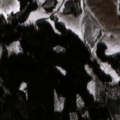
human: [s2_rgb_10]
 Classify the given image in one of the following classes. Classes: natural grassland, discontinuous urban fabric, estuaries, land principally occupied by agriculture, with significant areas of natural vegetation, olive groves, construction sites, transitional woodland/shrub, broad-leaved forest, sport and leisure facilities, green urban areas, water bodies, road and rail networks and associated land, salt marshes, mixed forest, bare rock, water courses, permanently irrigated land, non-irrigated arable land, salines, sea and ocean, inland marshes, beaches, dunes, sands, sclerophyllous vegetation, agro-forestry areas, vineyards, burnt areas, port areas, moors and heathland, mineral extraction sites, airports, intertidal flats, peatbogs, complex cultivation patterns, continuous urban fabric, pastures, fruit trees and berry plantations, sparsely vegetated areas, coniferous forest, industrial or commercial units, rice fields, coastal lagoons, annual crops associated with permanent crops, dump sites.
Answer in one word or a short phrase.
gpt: complex cultivation patterns, coniferous forest, mixed forest